Question: I'm trying to have three columns. The left and right columns contain a button and these buttons should stay on a fixed alignment to the outside border of the container. The center column contains an 'asp:Table' that is created dynamically and have everything from 1 row and 1 column to 6 rows and 7 columns.
I've tried to follow <URL>, and I've gotten the 'div's to be side by side - but I can't get the left and right columns to align vertically or have equal heights with the center div tag, which I'm guessing is the same thing.
I don't know if it matters but my divs are inside a 'ContentPlaceHolder' in an ASP 'Page'.
'''
<asp:Content ID="BodyContent" runat="server" ContentPlaceHolderID="MainContent">
//Container to the three columns
<div id="calendarContainer">
//The left button container
<div id="navigateButtonLeft" class="calendarColumn">
<asp:Button ID="btnLeftMonth" runat="server" Text="<"
onclick="btnLeftMonth_Click" />
</div>
//The table/month-calendar container
<div id="calendar"class="calendarColumn">
<asp:Table ID="TableMonthCalendar" runat="server" GridLines="Both" />
</div>
//The right button container
<div class="calendarColumn">
<asp:Button ID="btnRightMonth" runat="server" Text=">"
onclick="btnRightMonth_Click" />
</div>
</div>
</asp:Content>
'''
'''
#calendarContainer {
overflow:hidden;
border: 1px solid black;
}
#calendarContainer .calendarColumn {
padding-bottom: 1001em;
margin-bottom: -1000em;
border: 1px solid black;
overflow:hidden;
float:left;
}
#navigateButtonLeft {
}
#calendar {
width: 80%;
}
#navigateButtonRight {
}
'''
I previously used a 'table' with a 'tr' and three 'td's, but I couldn't get it to be the way I wanted.
Here's an illustration of what I want to achieve, which is probably better than my explanation:

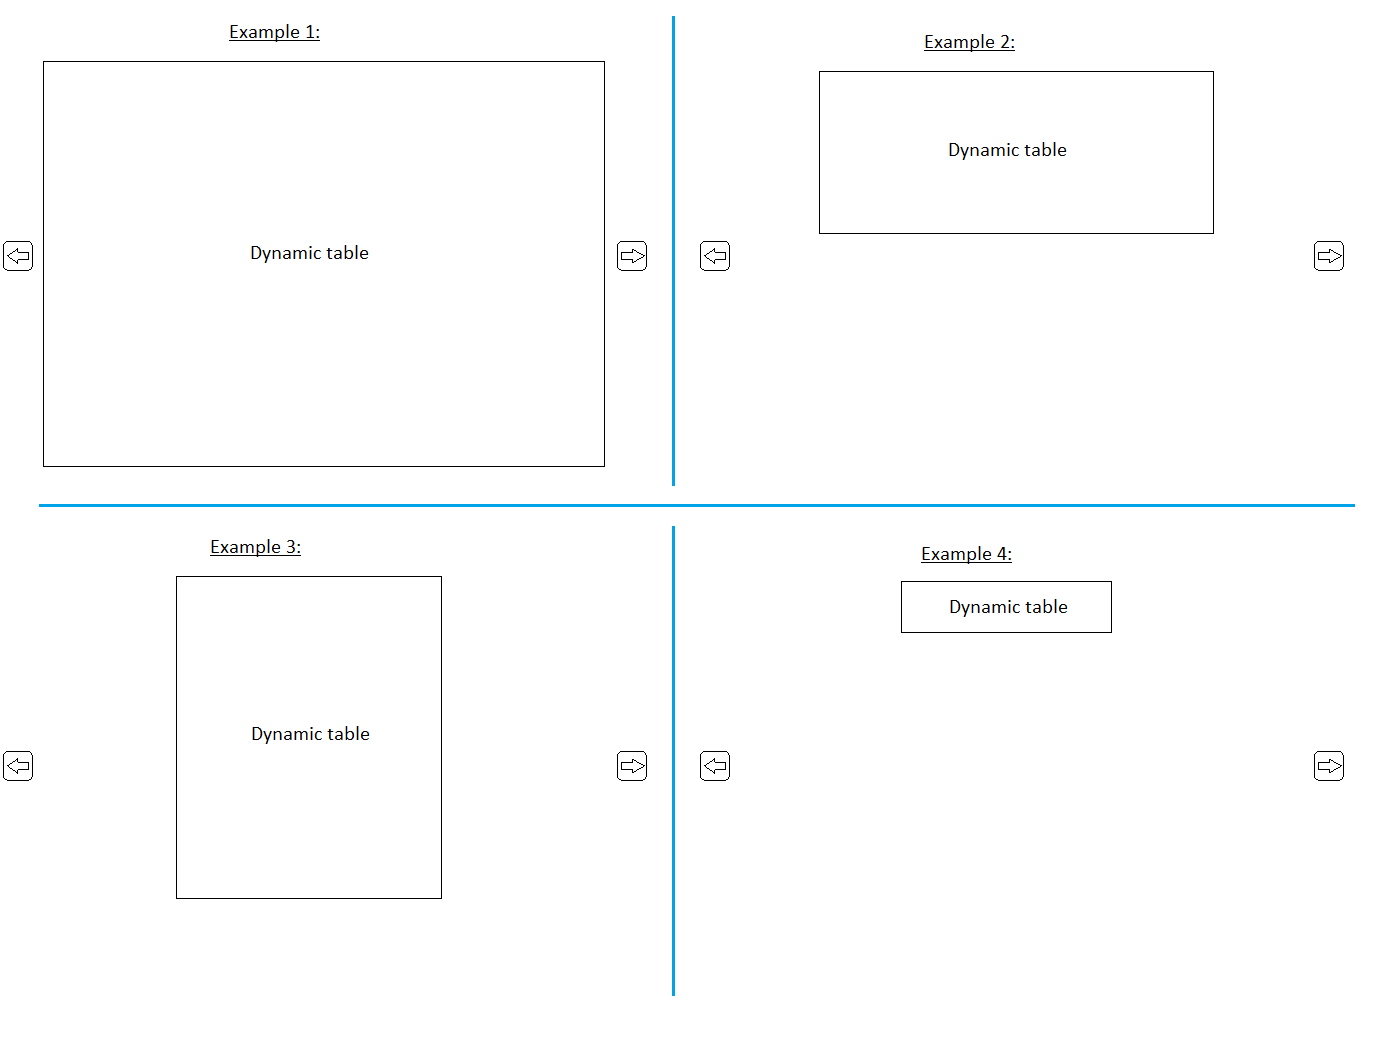
Answer: You need to format the calendar and does columns with absolute position to place then where you pretend and avoid having layout breaks further on when adding additional contents:
Please see this <URL>
Read more about this type of solution:
<URL>
On the <URL>, check out the part to see whats being done to a proper place. Also, the use of top and bottom allow the elements to go from top to bottom of their wrapper, in your case the wrapper is '#calendarContainer'.
---
Second <URL> with a main wrapper with no "coordinates".
---
Another <URL> using buttons styled as regular icons.
<URL>
---
The Fiddle <URL>